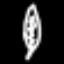
Label: leaf